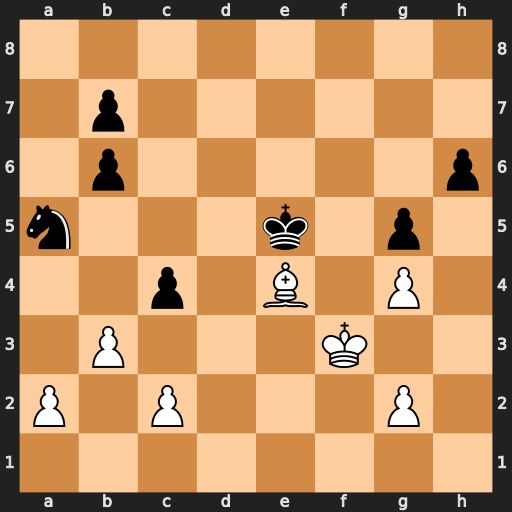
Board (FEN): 8/1p6/1p5p/n3k1p1/2p1B1P1/1P3K2/P1P3P1/8
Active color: w
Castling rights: -
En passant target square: -
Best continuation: b4 Nc6 Bxc6 bxc6 a4